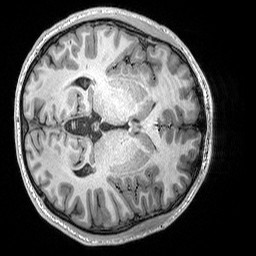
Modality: T1w
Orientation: axial
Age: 21
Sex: male
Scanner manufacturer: siemens
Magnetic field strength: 3 T
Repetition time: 2.3 s
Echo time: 0.00298 s